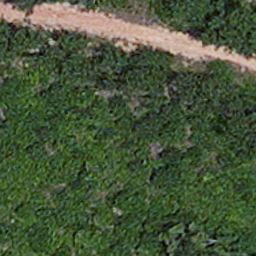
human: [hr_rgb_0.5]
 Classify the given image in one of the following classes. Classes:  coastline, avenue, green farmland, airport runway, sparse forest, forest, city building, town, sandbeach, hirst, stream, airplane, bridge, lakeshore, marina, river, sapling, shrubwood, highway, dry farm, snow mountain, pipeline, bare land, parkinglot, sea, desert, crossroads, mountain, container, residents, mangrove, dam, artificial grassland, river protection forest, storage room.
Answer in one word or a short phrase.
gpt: avenue